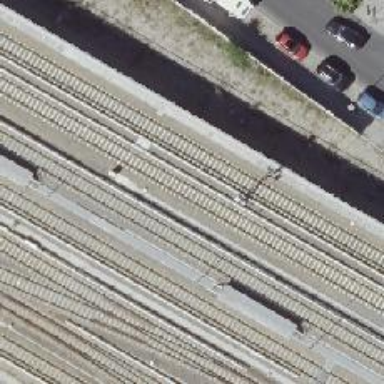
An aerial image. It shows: Railway signal.